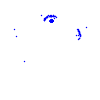
Particle: electron